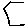
Label: hexagon